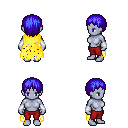
a pixel art fantasy rpg character, female body template, dark elf, purple skin, yellow tattered cape, red pants, blue plain hairstyle, white cloth bracers, four views (front, back, left, right), 2x2 character sprite sheet, small pixel art, hard edges, no anti-aliasing